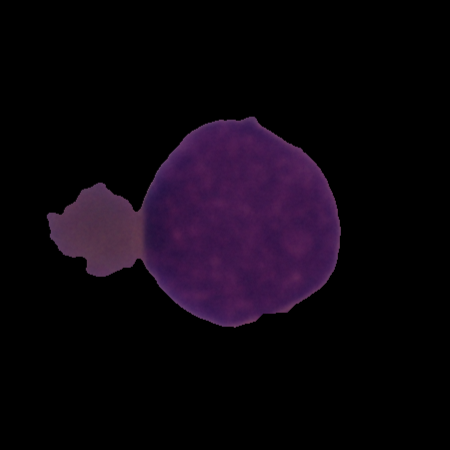
Label: cancer